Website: bh-photo
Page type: store-pickup
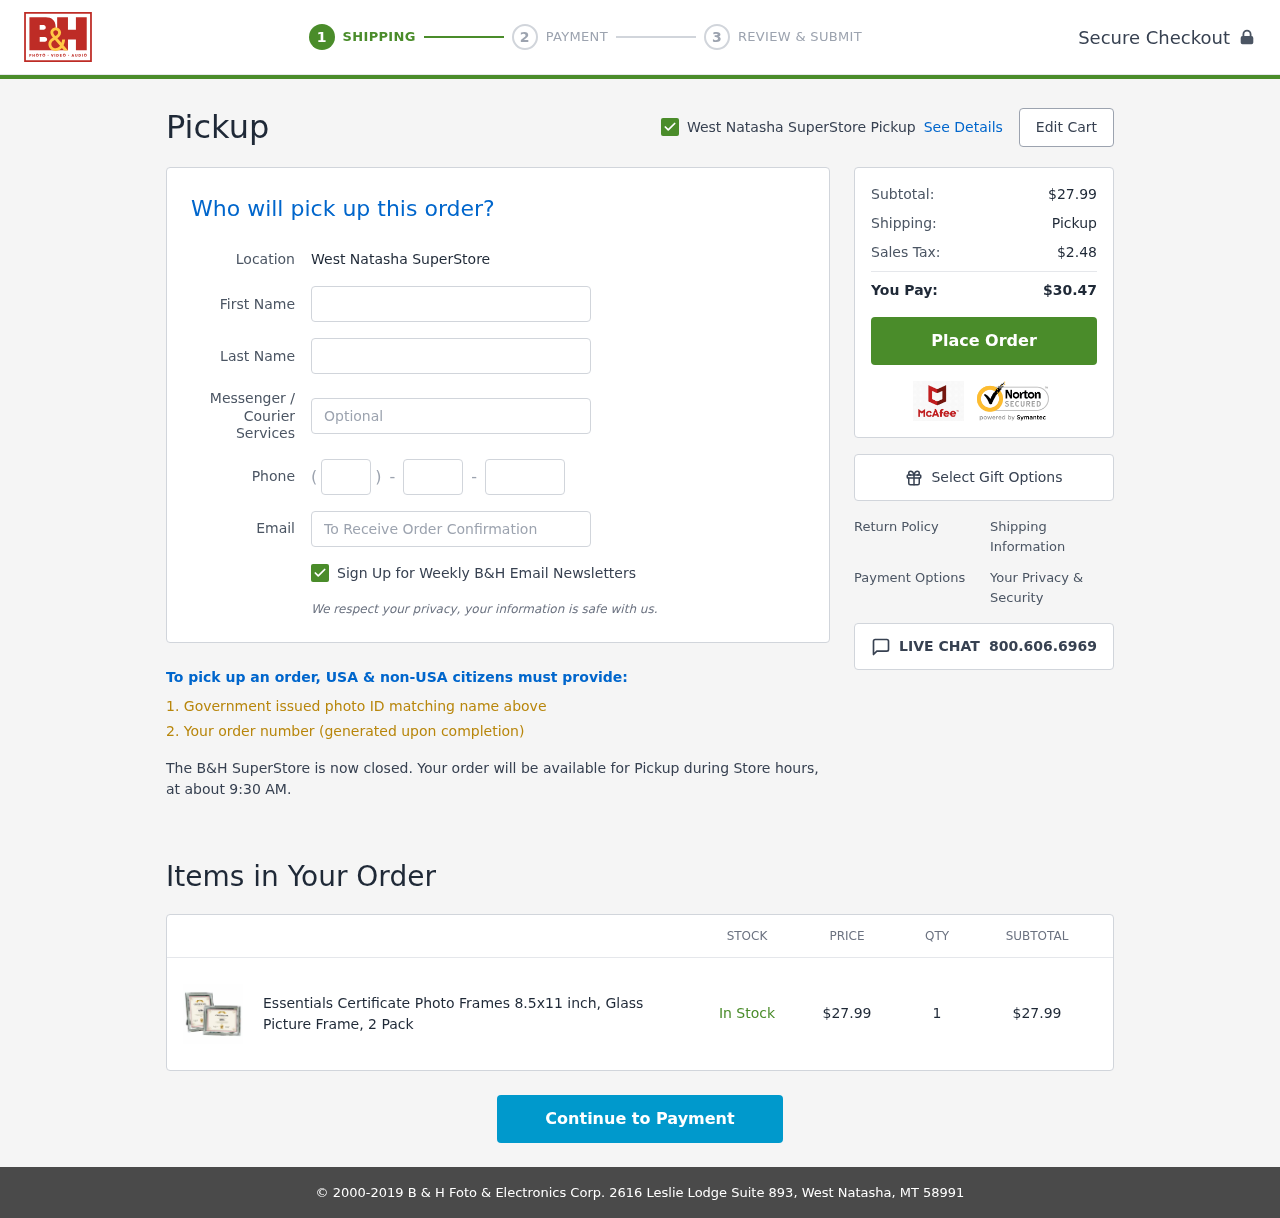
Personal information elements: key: PII_EMAIL
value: theresa_martin@gmail.com
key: PII_FIRSTNAME
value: Theresa
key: PII_LASTNAME
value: Martin
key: PII_LOCATION1_CITY
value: West Natasha SuperStore Pickup
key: PII_LOCATION1_CITY
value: West Natasha SuperStore
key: PII_PHONE_AREA
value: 330
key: PII_PHONE_PREFIX
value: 622
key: PII_PHONE_SUFFIX
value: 7321
Product elements: key: PRODUCT1_NAME
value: Essentials Certificate Photo Frames 8.5x11 inch, Glass Picture Frame, 2 Pack
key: PRODUCT1_PRICE
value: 27.99
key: PRODUCT1_QUANTITY
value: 1
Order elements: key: ORDER_SUBTOTAL
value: $27.99
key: ORDER_TAX
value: $2.48
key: ORDER_TOTAL
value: $30.47